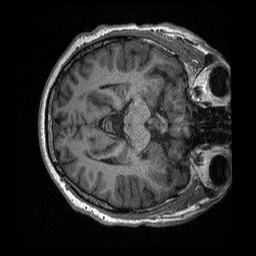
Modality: T1w
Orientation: axial
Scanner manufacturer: siemens
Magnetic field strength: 3 T
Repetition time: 2.3 s
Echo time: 0.00226 s